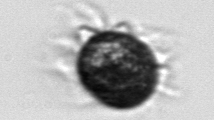
Label: Ciliophora